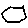
Label: hexagon